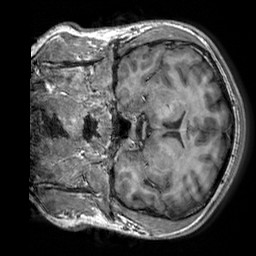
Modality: T1w
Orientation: coronal
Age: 22
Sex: male
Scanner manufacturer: siemens
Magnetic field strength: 3 T
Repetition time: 2.3 s
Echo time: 0.00303 s